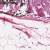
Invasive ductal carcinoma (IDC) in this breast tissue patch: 0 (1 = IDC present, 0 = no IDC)